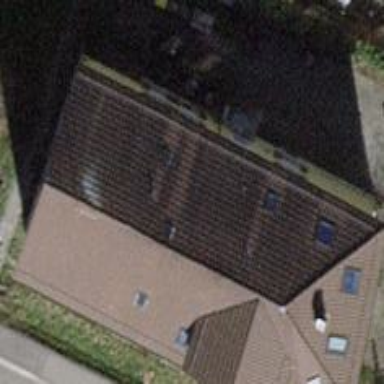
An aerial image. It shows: Apartment building with tile roof.